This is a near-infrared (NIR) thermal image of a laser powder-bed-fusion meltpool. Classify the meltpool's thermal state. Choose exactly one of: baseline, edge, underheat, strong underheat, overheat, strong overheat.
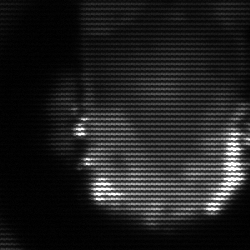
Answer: baseline